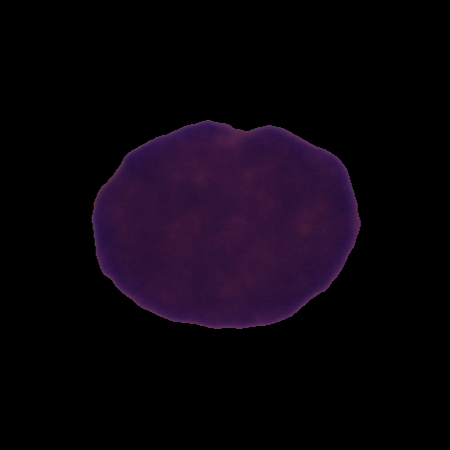
Label: cancer